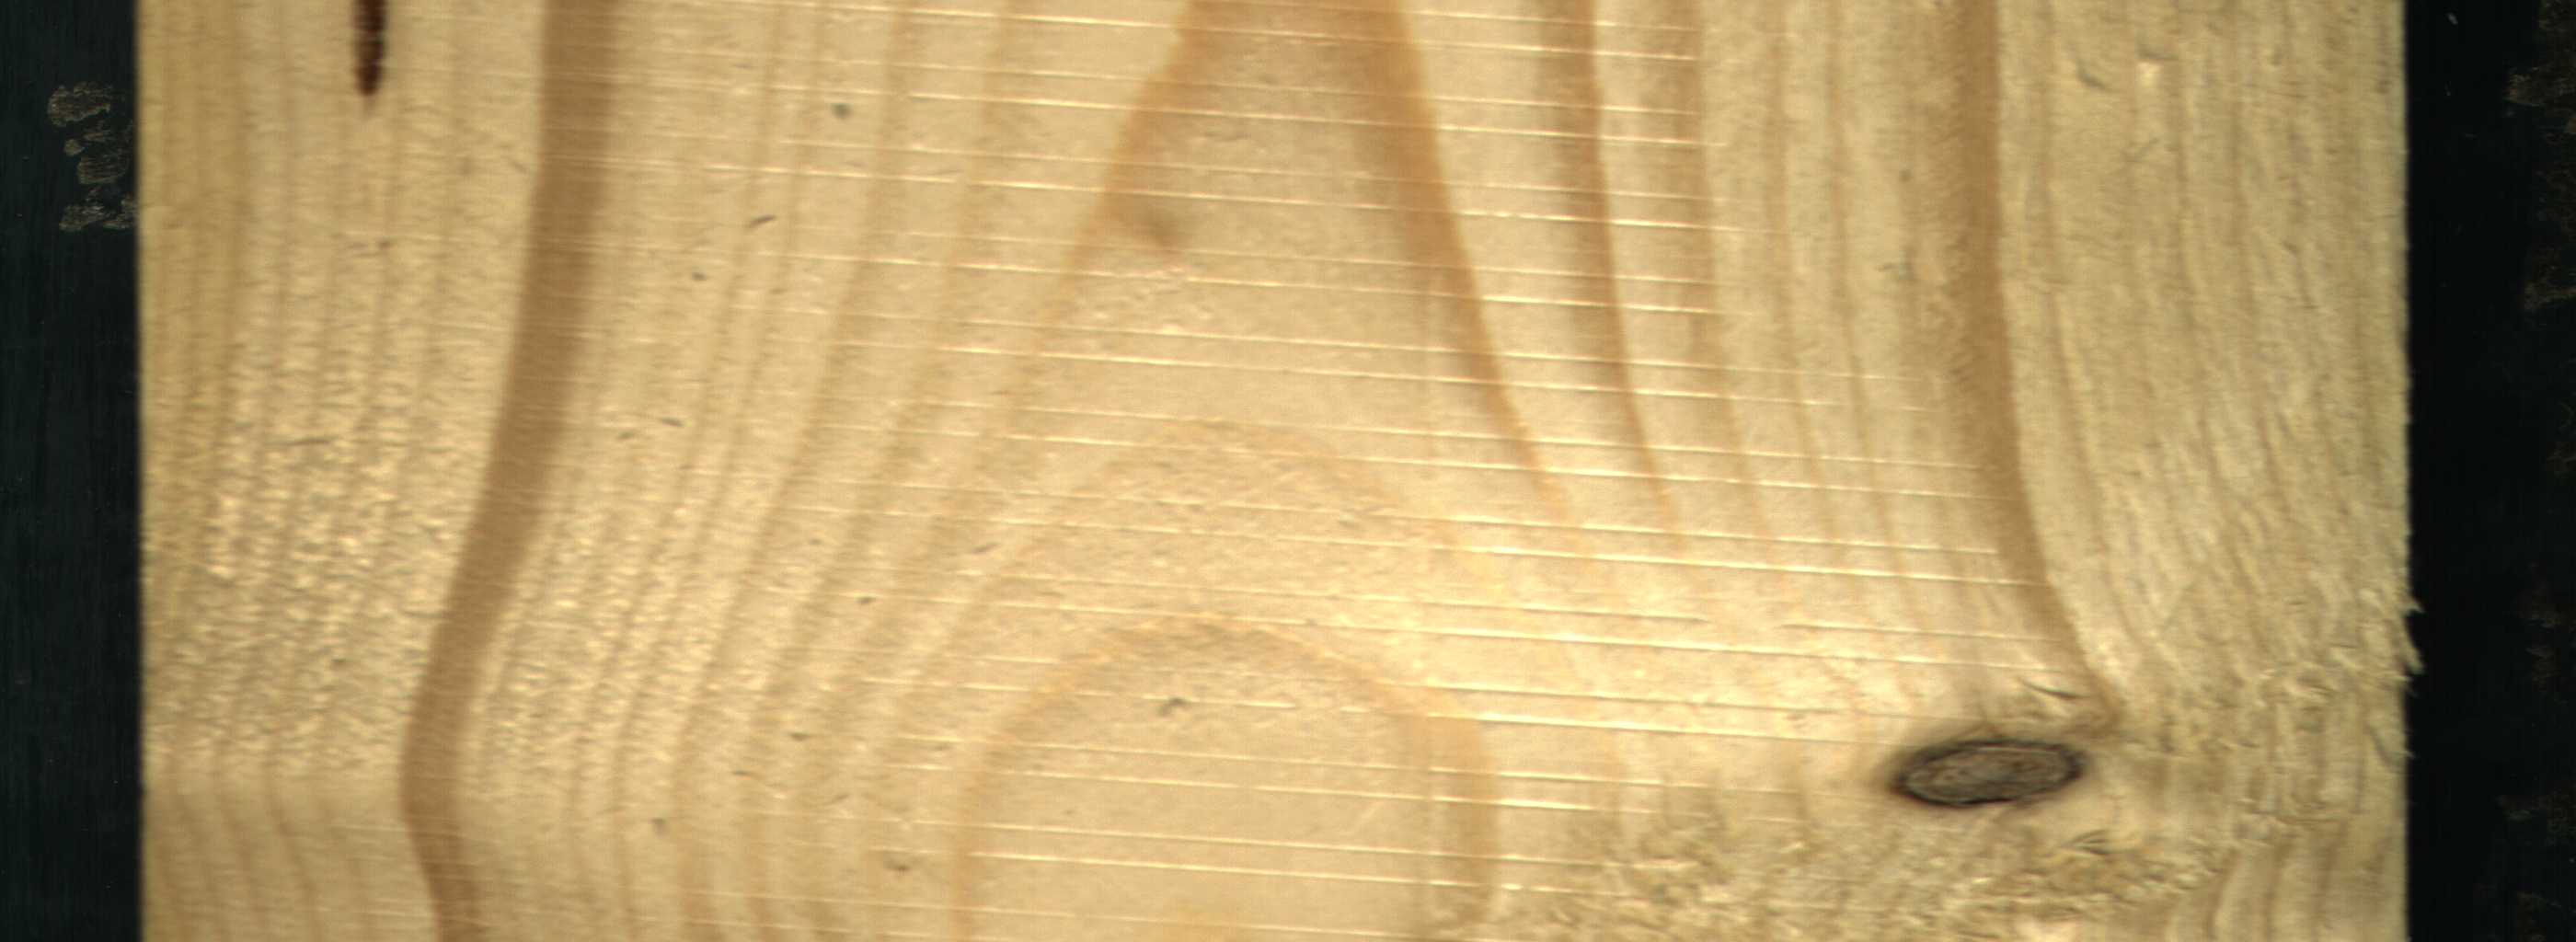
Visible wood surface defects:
resin
Dead_Knot